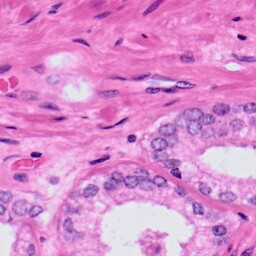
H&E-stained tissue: Prostate